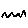
Label: zigzag